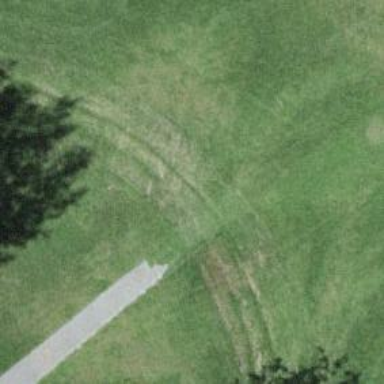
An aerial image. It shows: Designated golf cart path with grade 4 track type.